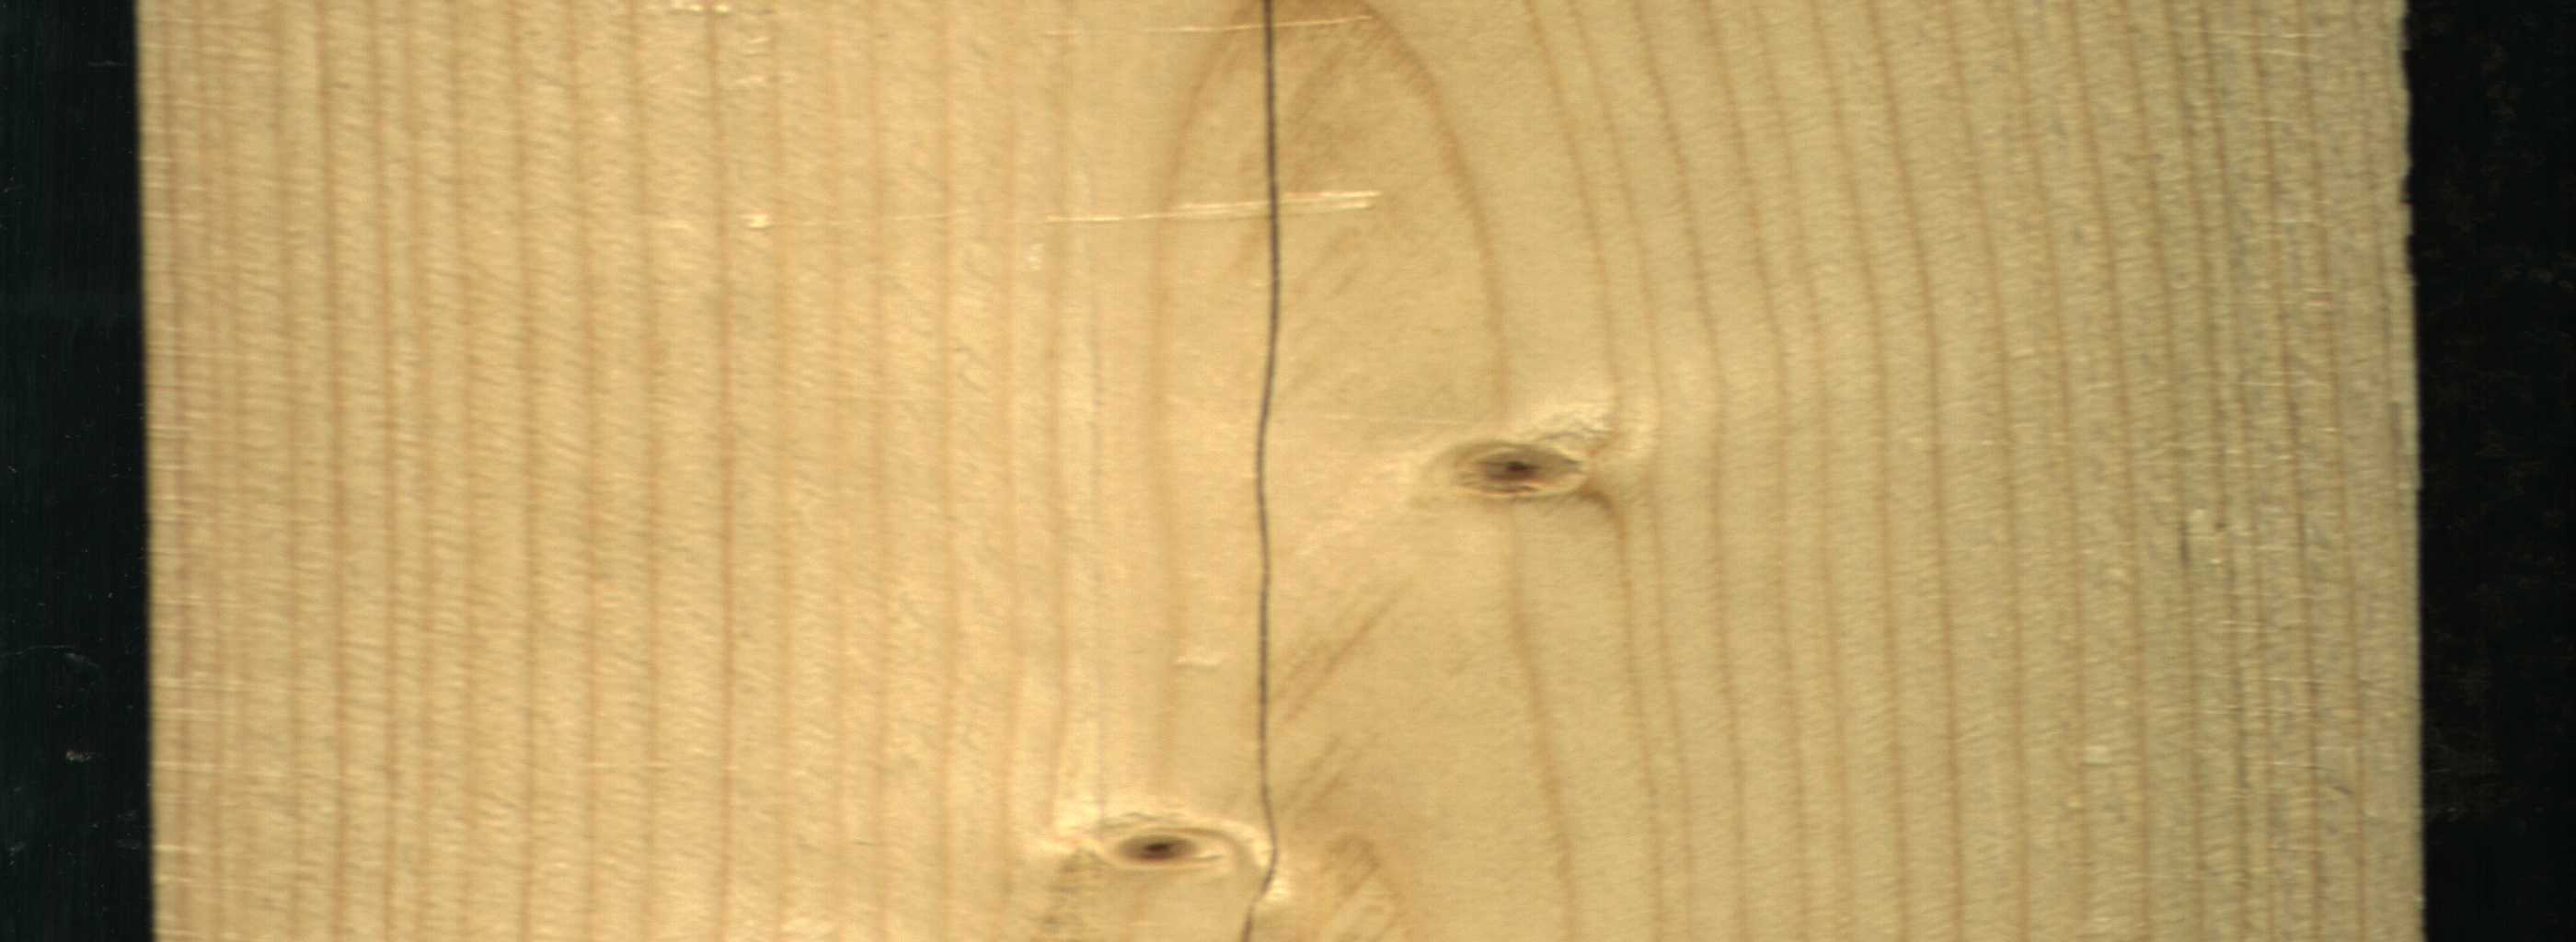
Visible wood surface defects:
Crack
Live_Knot
Live_Knot